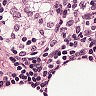
Metastatic tissue present: no